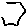
Label: hexagon